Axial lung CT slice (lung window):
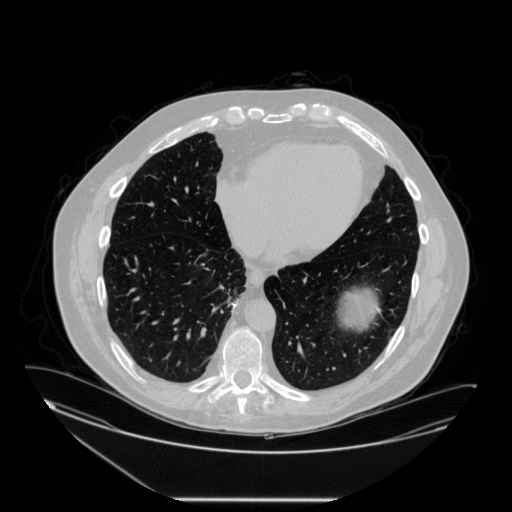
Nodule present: no